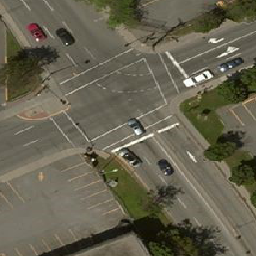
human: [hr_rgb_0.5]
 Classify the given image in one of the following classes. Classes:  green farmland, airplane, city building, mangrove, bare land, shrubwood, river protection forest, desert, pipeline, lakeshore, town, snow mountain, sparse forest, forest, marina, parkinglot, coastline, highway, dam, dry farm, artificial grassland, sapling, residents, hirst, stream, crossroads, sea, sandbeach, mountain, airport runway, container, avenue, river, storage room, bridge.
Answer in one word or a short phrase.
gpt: crossroads